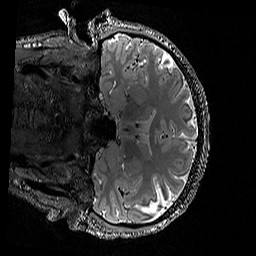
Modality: T2w
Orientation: coronal
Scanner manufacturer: siemens
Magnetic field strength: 3 T
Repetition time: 3.2 s
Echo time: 0.428 s